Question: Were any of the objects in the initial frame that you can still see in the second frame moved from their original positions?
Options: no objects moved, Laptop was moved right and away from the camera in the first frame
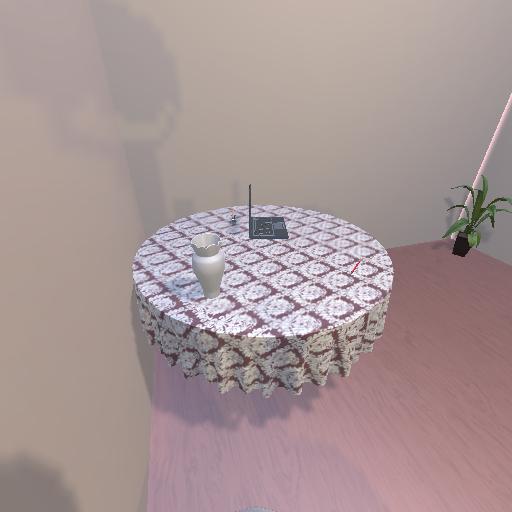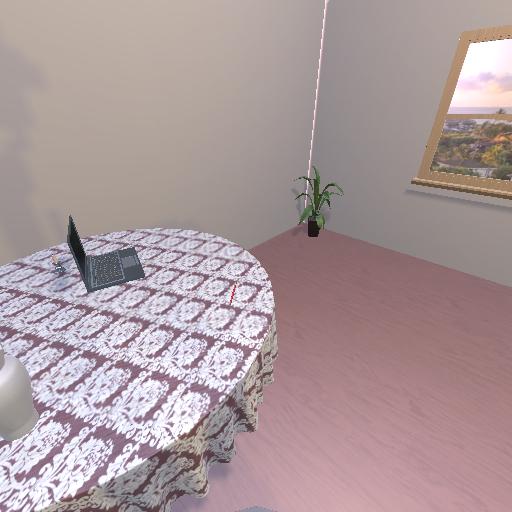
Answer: no objects moved